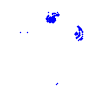
Particle: kaon